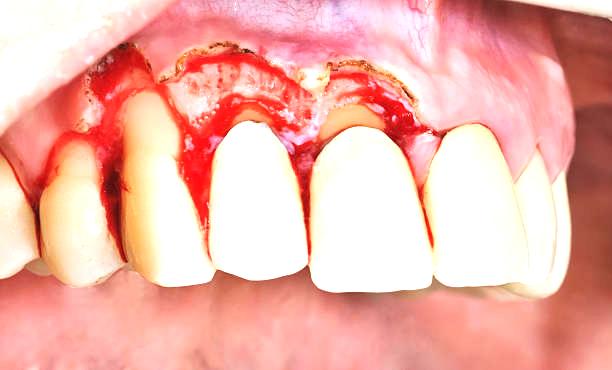
Condition: Gingivitis